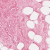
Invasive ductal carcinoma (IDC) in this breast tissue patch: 0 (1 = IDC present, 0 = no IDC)